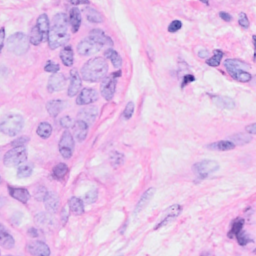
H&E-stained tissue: Breast